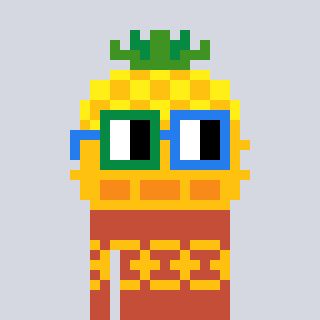
a pixel art character with square green and blue glasses, a pineapple-shaped head and a rust-colored body on a cool background